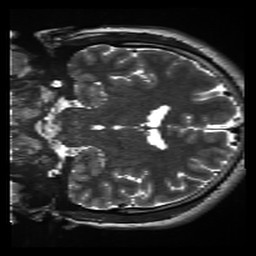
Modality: inplaneT2
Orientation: coronal
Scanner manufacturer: siemens
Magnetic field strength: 3 T
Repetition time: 11 s
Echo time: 0.059 s